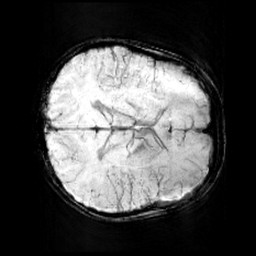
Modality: minIP
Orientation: axial
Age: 12
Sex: female
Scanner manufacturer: siemens
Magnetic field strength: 3 T
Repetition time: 0.027 s
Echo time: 0.02 s